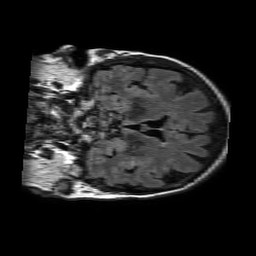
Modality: FLAIR
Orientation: coronal
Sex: female
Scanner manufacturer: philips
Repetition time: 11 s
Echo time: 0.125 s